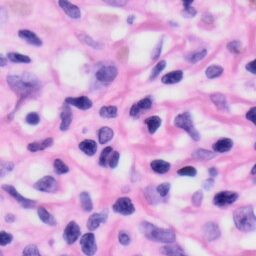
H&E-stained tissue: Skin